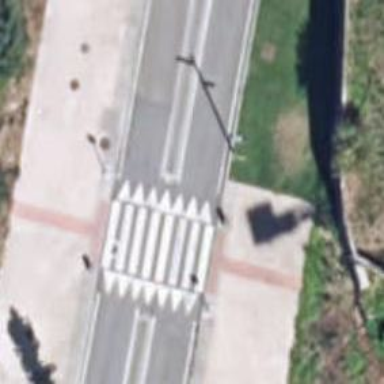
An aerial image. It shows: Marked crossing with traffic-calming table.